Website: crate-barrel
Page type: cross-sells
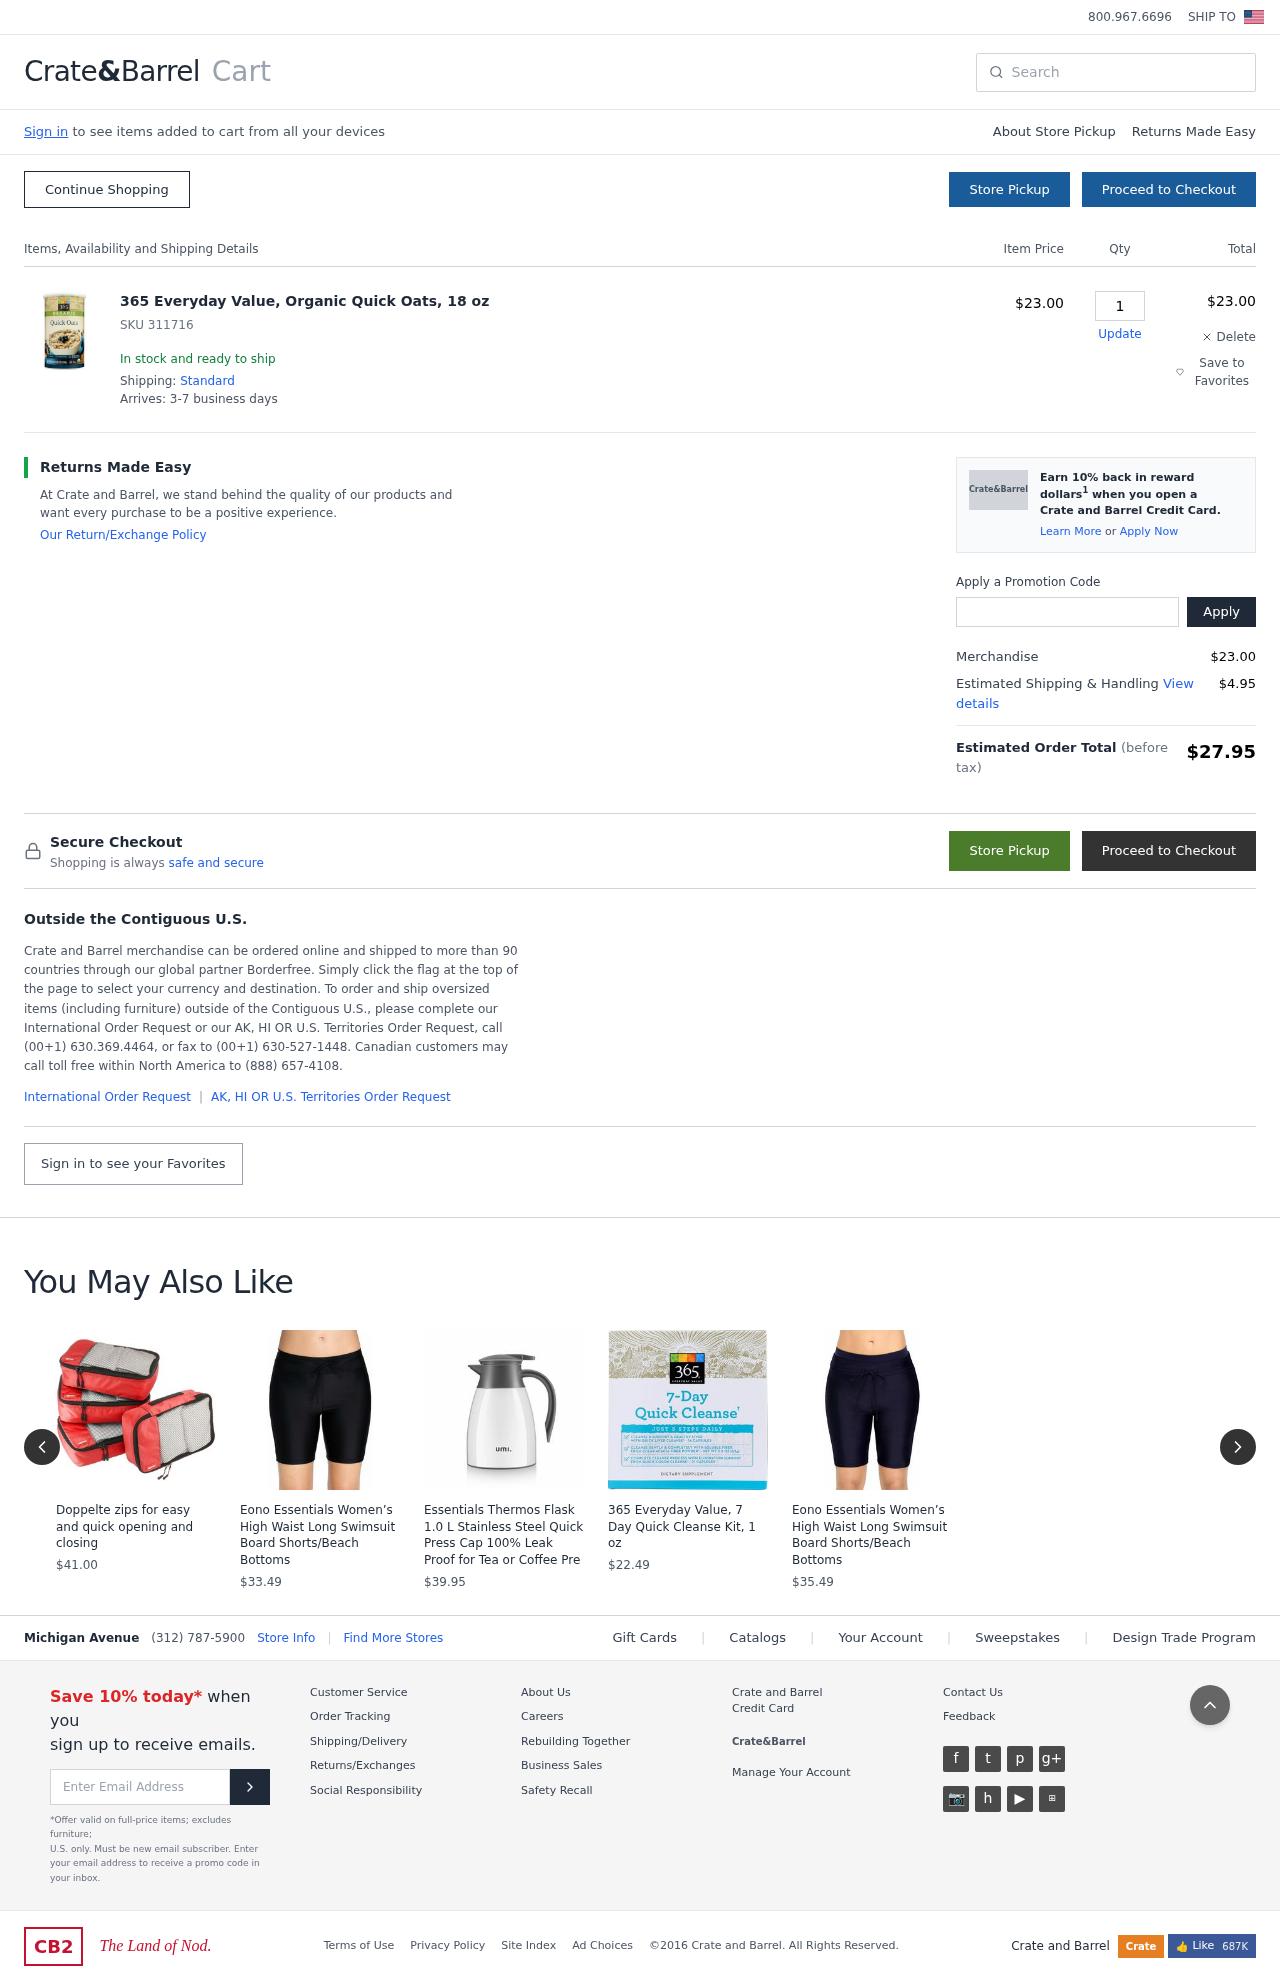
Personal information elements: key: PII_PROMO_CODE
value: SAVE58
Product elements: key: PRODUCT1_NAME
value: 365 Everyday Value, Organic Quick Oats, 18 oz
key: PRODUCT1_PRICE
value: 23
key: PRODUCT1_QUANTITY
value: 1
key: PRODUCT2_NAME
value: Doppelte zips for easy and quick opening and closing
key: PRODUCT2_PRICE
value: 41
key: PRODUCT3_NAME
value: Eono Essentials Women’s High Waist Long Swimsuit Board Shorts/Beach Bottoms
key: PRODUCT3_PRICE
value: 33.49
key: PRODUCT4_NAME
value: Essentials Thermos Flask 1.0 L Stainless Steel Quick Press Cap 100% Leak Proof for Tea or Coffee Pre
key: PRODUCT4_PRICE
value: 39.95
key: PRODUCT5_NAME
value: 365 Everyday Value, 7 Day Quick Cleanse Kit, 1 oz
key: PRODUCT5_PRICE
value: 22.49
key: PRODUCT6_NAME
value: Eono Essentials Women’s High Waist Long Swimsuit Board Shorts/Beach Bottoms
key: PRODUCT6_PRICE
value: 35.49
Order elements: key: ORDER_SKU
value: SKU 311716
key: ORDER_ITEM_TOTAL
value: $23.00
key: ORDER_SUBTOTAL
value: $23.00
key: ORDER_SHIPPING_COST
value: $4.95
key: ORDER_TOTAL
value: $27.95
Search elements: key: HEADER_SEARCH
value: Search